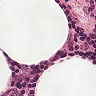
Metastatic tissue present: no